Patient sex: M
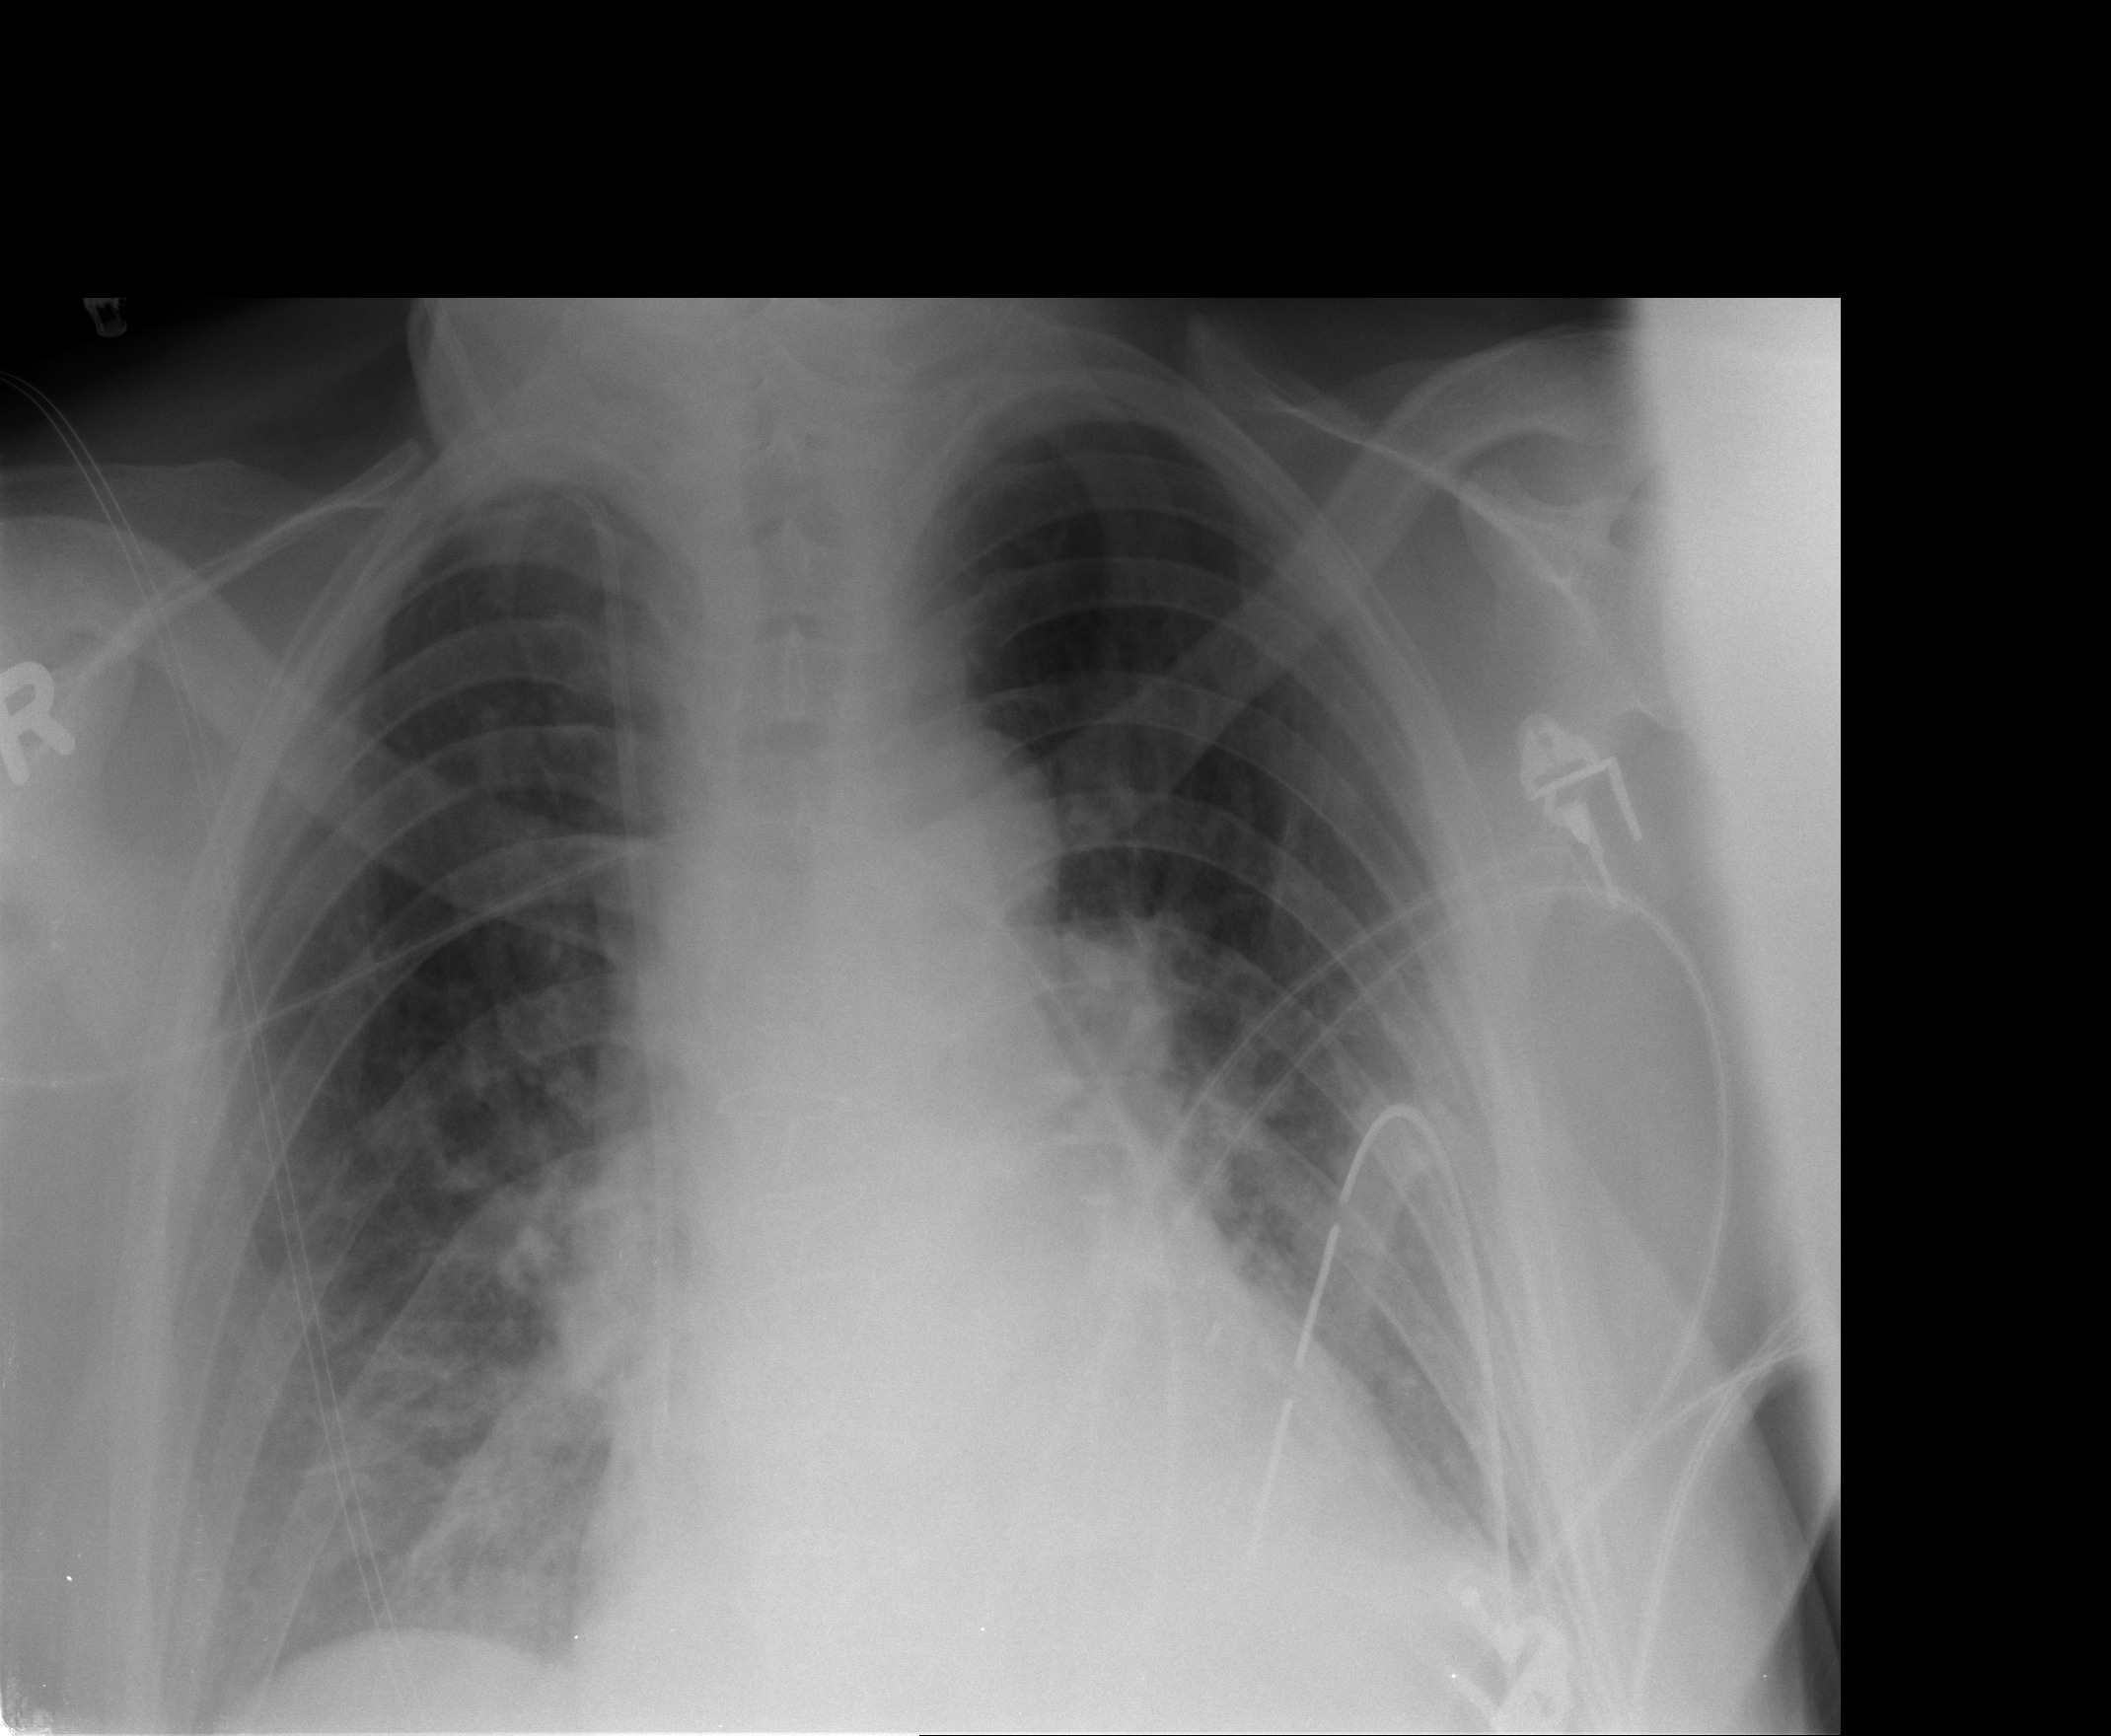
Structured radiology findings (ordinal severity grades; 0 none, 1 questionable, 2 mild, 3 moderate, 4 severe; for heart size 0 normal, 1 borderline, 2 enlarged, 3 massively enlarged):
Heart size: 2
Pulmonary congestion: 2
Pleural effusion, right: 2
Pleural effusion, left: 2
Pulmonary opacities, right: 1
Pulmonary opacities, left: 0
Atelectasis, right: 2
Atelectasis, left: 2